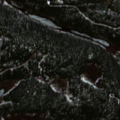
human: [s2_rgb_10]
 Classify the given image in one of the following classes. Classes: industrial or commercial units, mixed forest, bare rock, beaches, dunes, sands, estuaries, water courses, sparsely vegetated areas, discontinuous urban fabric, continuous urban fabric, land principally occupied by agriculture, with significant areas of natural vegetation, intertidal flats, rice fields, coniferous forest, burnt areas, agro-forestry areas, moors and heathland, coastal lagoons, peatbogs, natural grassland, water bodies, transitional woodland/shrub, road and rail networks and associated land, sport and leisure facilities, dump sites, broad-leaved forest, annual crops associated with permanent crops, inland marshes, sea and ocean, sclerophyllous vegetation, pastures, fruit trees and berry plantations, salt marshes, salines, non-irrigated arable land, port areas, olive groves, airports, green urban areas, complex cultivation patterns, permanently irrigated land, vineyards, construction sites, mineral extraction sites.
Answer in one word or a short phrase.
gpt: coniferous forest